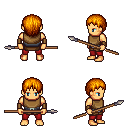
a pixel art fantasy rpg character, male body template, human, tanned skin, leather chest armor, red pants, dark blonde plain hairstyle, leather bracers, spear, four views (front, back, left, right), 2x2 character sprite sheet, small pixel art, hard edges, no anti-aliasing